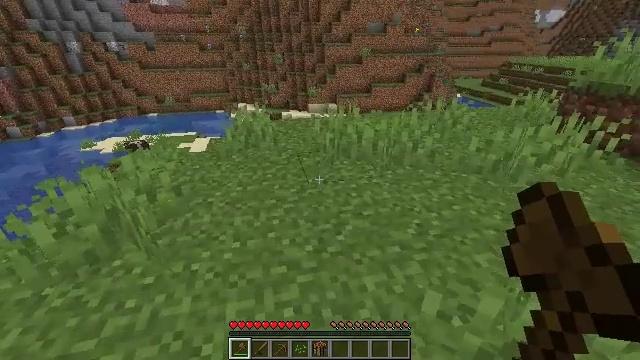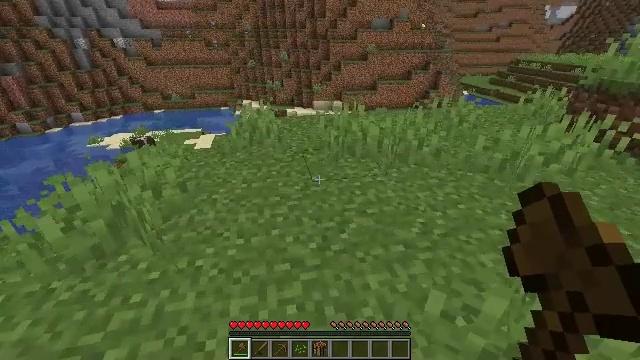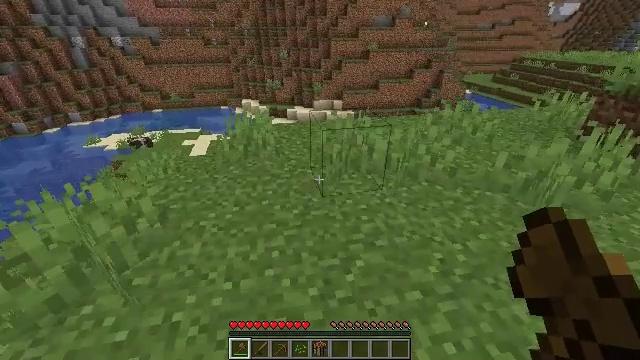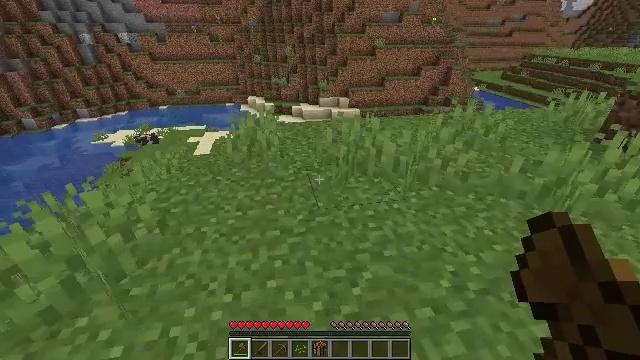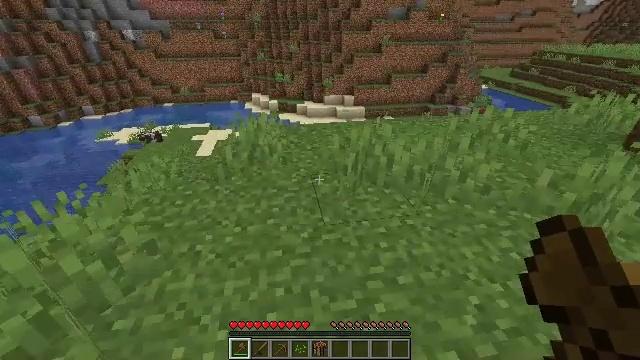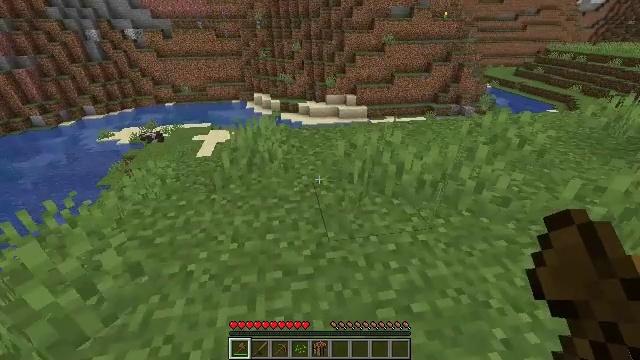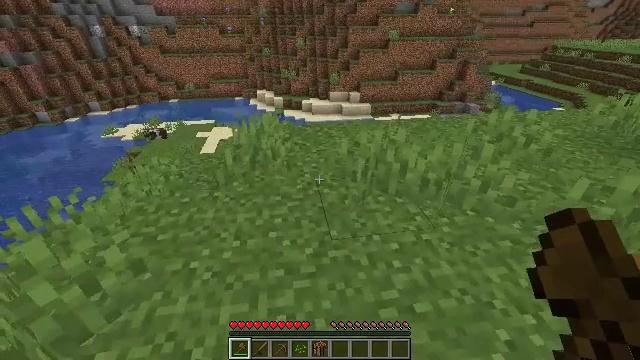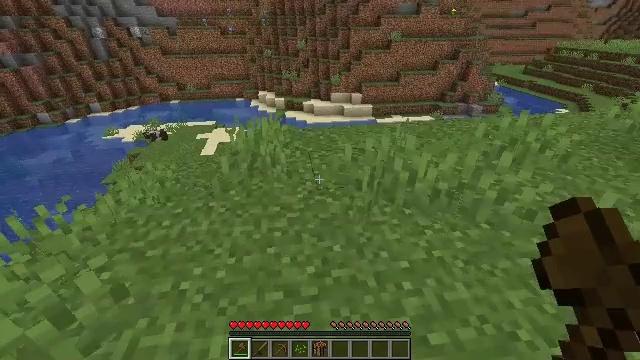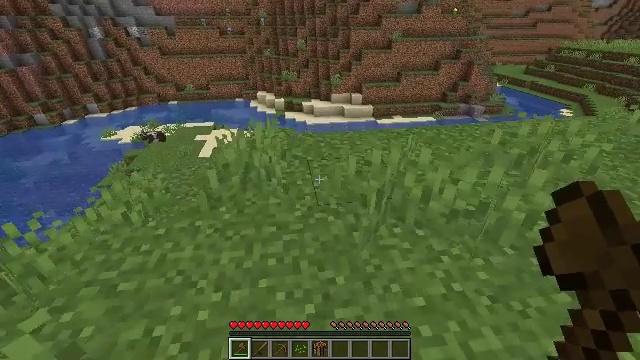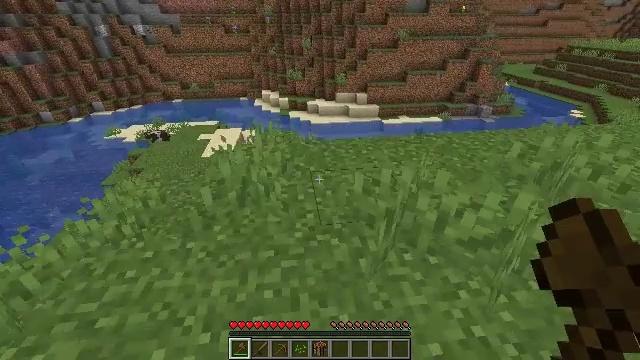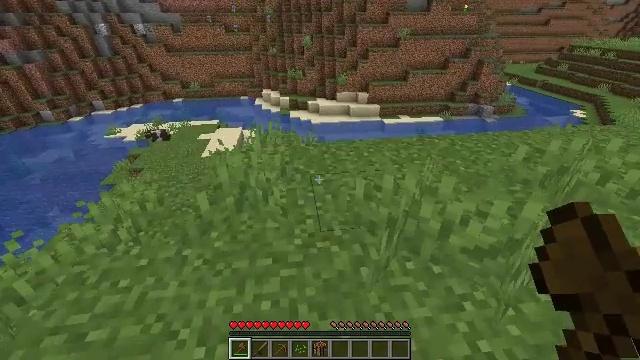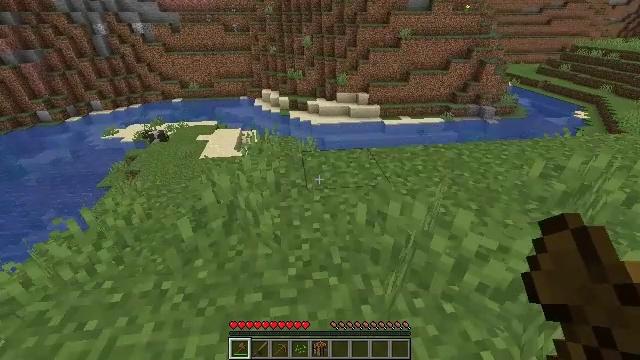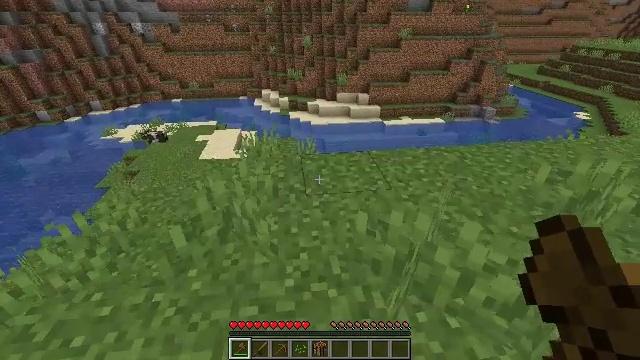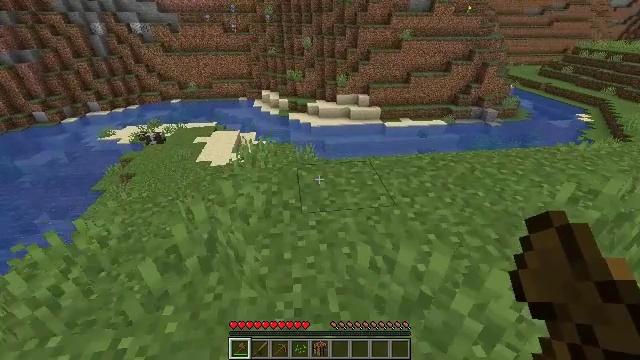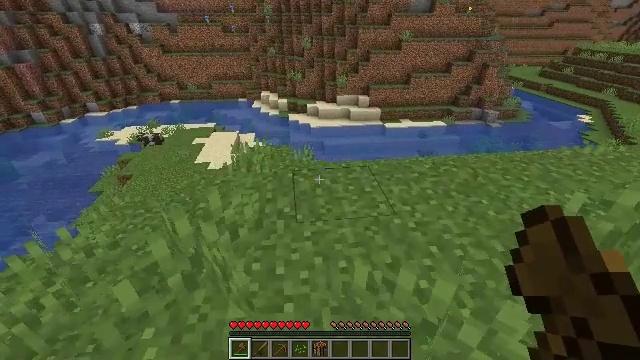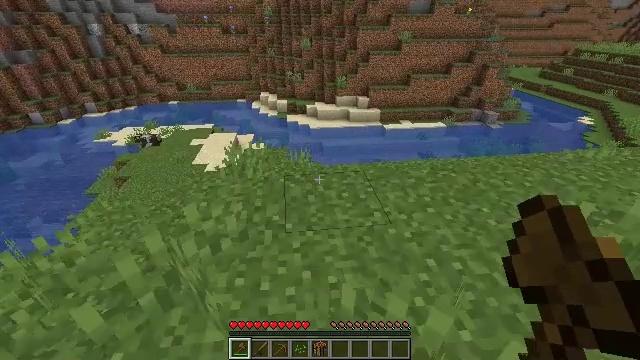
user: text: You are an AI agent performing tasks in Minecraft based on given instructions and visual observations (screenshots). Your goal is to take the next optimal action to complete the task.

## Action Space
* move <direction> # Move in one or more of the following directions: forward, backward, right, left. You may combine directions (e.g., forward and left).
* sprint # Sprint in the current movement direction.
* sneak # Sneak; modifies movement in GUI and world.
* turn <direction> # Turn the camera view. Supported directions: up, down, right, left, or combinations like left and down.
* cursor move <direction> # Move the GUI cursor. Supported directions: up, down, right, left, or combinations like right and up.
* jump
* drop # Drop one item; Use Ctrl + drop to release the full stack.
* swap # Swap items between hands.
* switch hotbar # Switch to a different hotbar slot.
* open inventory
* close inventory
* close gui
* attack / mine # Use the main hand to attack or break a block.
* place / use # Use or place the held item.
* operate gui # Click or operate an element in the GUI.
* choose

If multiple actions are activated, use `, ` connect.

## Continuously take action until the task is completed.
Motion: motion action
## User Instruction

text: Gather a pumpkin block.
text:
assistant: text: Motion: move forward, turn left
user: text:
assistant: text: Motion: move forward
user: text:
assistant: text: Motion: move forward, turn left
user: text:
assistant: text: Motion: move forward, turn left
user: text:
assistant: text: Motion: move forward
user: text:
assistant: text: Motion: move forward
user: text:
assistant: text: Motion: move forward
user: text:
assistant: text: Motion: move forward
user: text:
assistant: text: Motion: move forward, turn left
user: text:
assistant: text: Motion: move forward
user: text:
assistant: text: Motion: move forward
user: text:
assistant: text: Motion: move forward
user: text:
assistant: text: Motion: move forward
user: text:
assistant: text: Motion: move forward and move right
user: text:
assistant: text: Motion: move forward and move right
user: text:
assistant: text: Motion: move forward and move right
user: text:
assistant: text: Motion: move forward and move right
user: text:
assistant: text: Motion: move forward and move right
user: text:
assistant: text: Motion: move forward and move right
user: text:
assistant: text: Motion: move forward and move right
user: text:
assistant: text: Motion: move forward and move right
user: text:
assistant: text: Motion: move forward and move right
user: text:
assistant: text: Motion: move forward and move right
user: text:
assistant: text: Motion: move forward and move right
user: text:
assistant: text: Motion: move forward and move right
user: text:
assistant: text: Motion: move forward and move right
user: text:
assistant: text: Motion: move forward and move right
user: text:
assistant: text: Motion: move forward, turn down
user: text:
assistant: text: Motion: move forward, turn right and down
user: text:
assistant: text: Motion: move forward, turn right and down